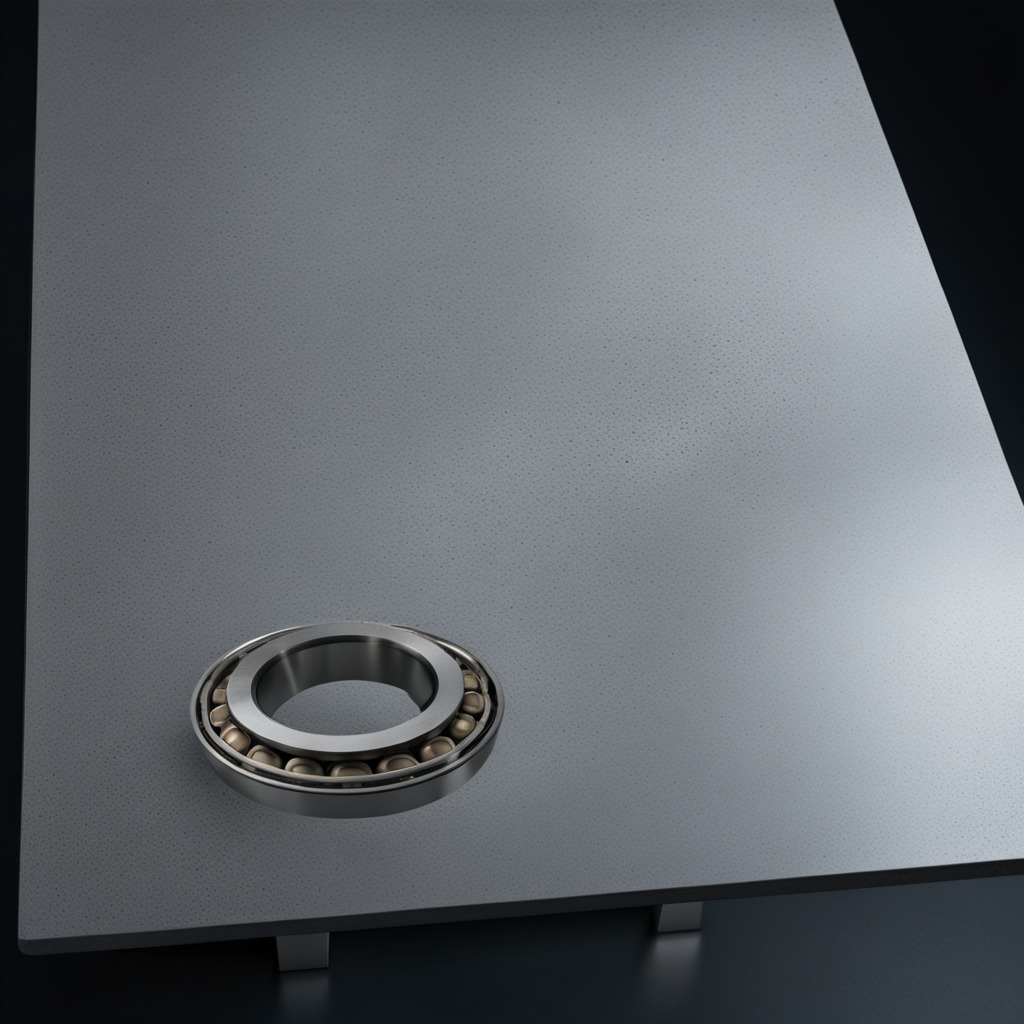
A metal ball bearing is lying on the granite table.